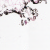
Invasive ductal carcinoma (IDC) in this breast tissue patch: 0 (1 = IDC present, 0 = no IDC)